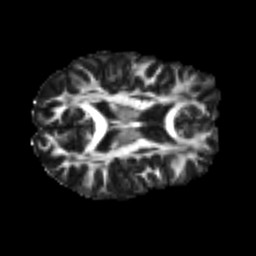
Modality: FA
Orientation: axial
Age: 23
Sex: female
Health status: ill
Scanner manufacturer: siemens
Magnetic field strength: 3 T
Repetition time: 6.5 s
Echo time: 0.062 s